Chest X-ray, PA view. Patient: 72 years old, sex M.
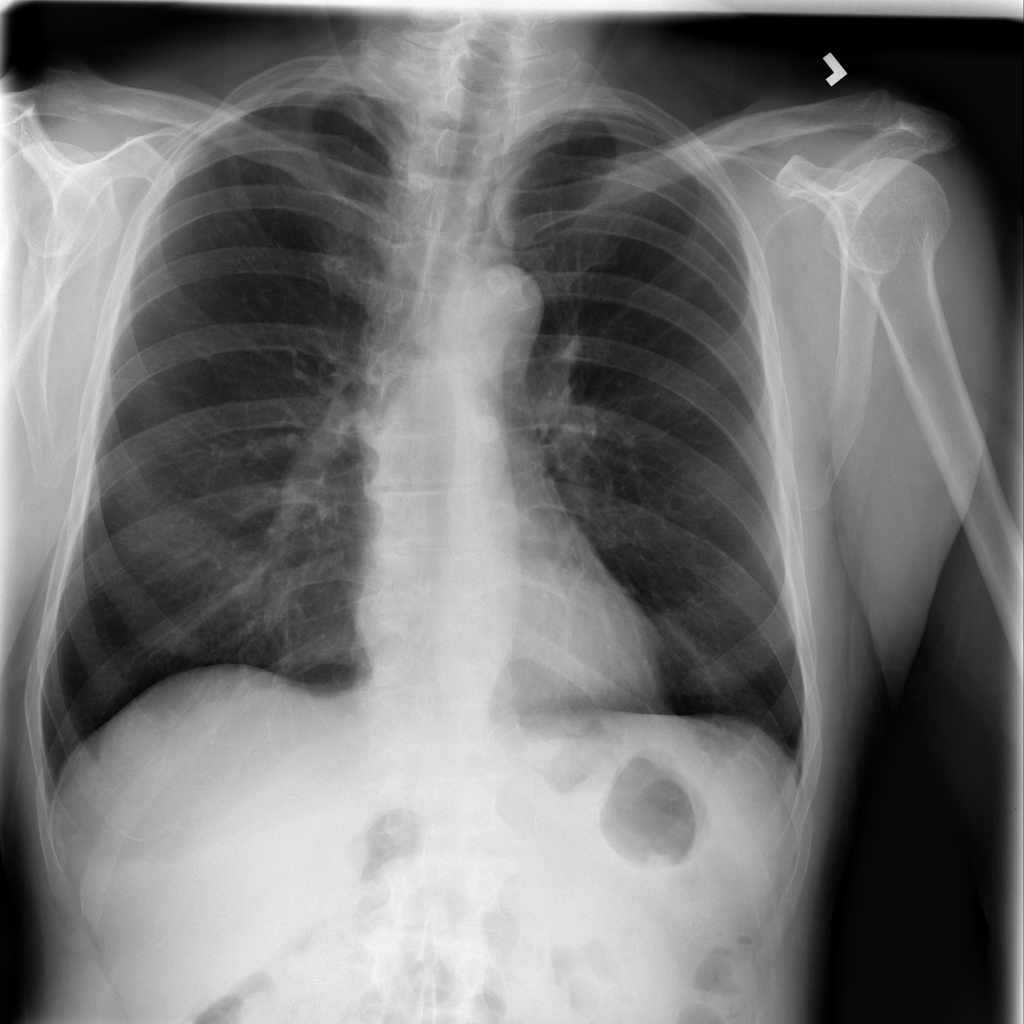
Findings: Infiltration